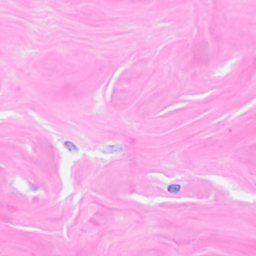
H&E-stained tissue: Breast